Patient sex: M
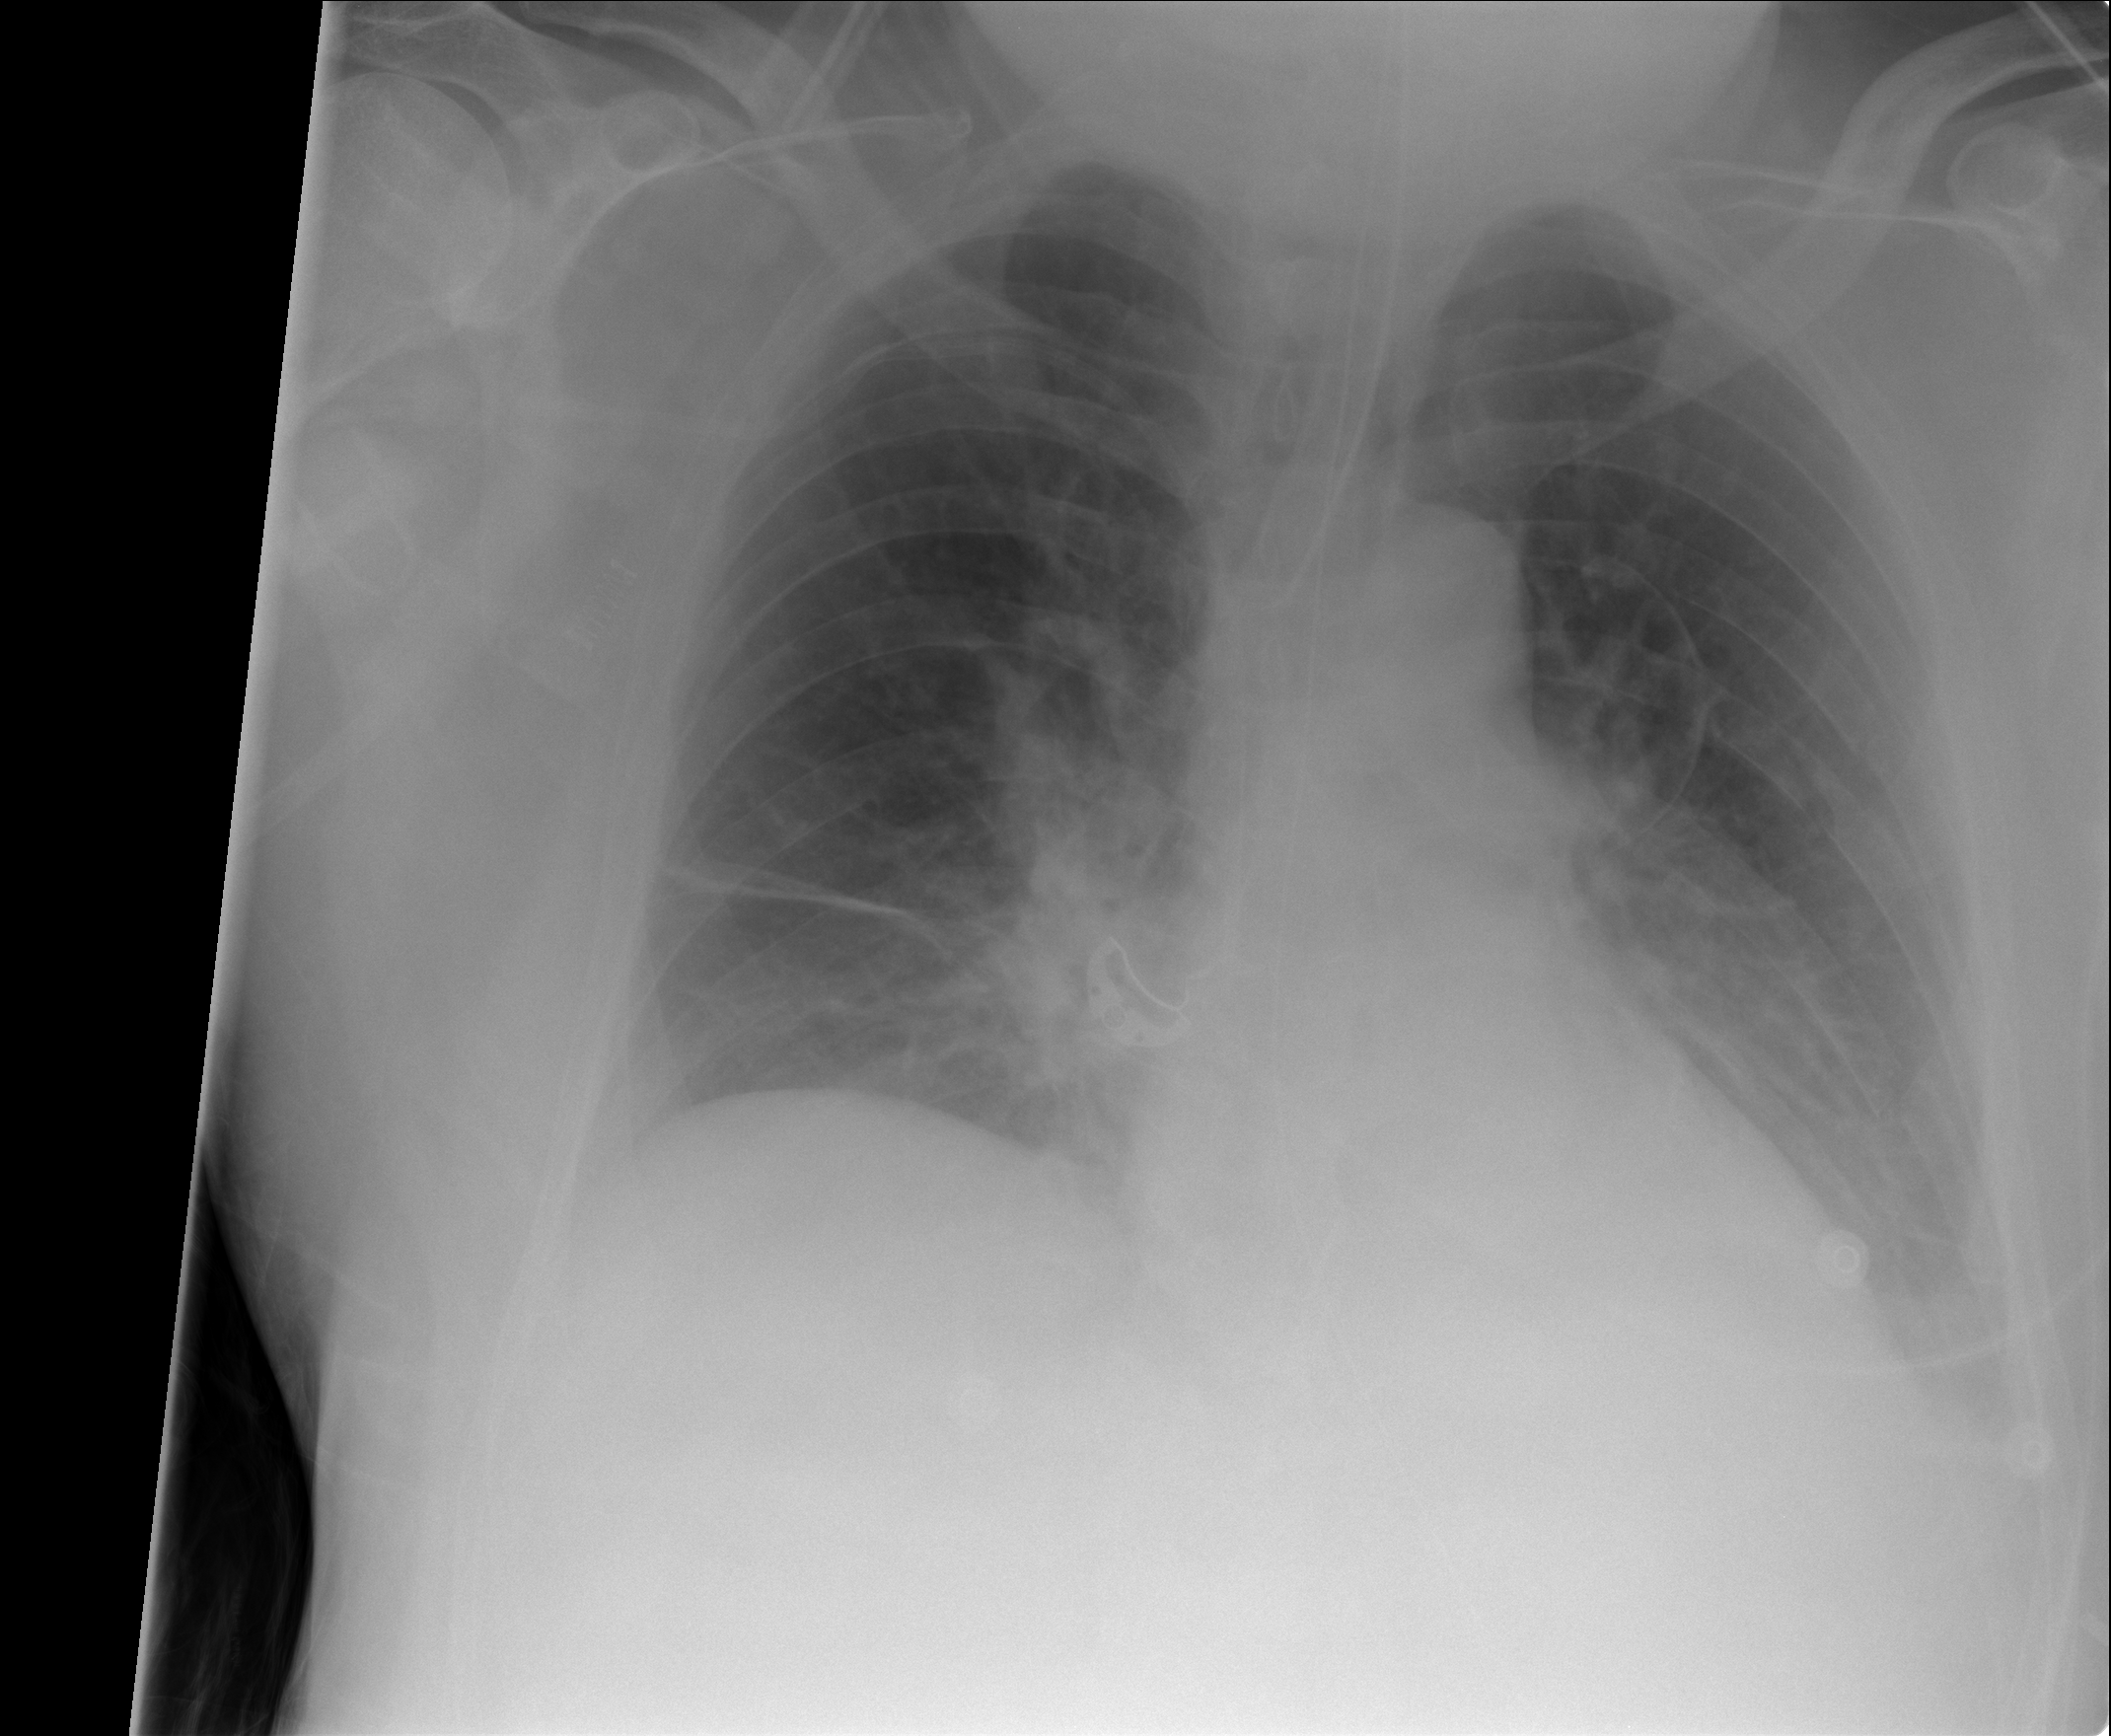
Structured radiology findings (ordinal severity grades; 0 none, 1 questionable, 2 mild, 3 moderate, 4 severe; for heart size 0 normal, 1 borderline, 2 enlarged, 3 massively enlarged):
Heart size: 0
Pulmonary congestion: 0
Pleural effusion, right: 0
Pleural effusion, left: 2
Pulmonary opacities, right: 2
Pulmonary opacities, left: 0
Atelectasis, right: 2
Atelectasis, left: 2